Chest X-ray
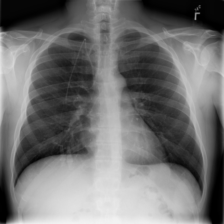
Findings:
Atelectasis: negative
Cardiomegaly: negative
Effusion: negative
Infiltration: positive
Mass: negative
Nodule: negative
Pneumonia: negative
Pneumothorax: negative
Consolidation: negative
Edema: negative
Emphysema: negative
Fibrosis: negative
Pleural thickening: negative
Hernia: negative